Current action and preconditions to check: path_clear

Your task: For each precondition in the list above, predict whether it will hold at this action.

Consider the current scene as observed from the mobile robot's camera, and analyze the predicted future states of all dynamic agents (e.g., people, animals, vehicles, or any moving entities) within the NEXT SECOND.

IMPORTANT: Only answer "very likely" if you are absolutely certain—based on strong, clear evidence—that a dynamic agent will violate the precondition in the predicted future state. Do NOT answer "very likely" for unlikely, ambiguous, or low-probability risks.

Ask yourself for each precondition: Is there a high probability, with clear and convincing evidence, that the predicted future states of any dynamic agent will interfere with the predicted future state of the currently executing action within the NEXT SECOND, causing that precondition to fail?

Assess the risk level based on these predictions. Use "likely" or "very likely" if motions create a clear risk of interference.

Use "neutral" or "improbable" if agents are nearby but their predicted paths are clearly diverging or non-conflicting.

Failure Risk Categories: "very improbable", "improbable", "neutral", "likely", "very likely"

Answer Format: Output ONLY the probability_of_failure value from these categories: "very improbable", "improbable", "neutral", "likely", "very likely"

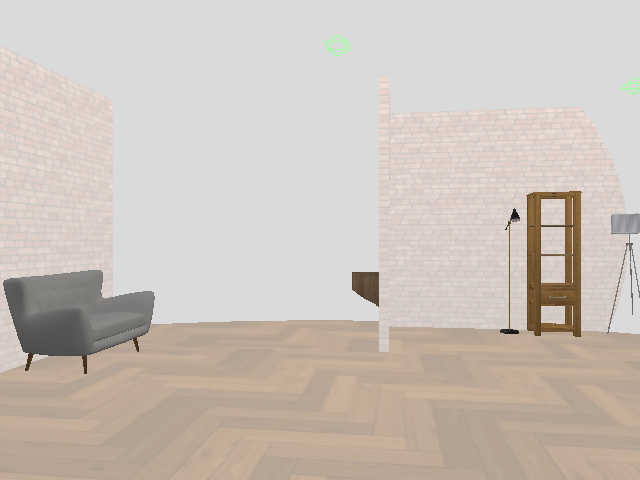

Answer: very improbable